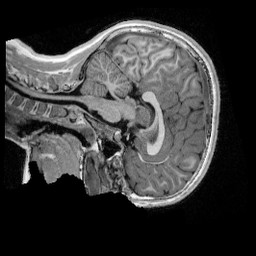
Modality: UNIT1_denoised
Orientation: sagittal
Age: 10
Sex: female
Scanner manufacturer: siemens
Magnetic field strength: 3 T
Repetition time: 4 s
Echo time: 0.00303 s